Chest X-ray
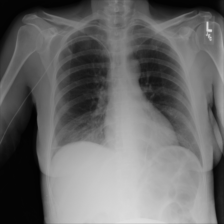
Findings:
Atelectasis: positive
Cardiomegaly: negative
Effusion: negative
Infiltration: negative
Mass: negative
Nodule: negative
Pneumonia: negative
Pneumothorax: negative
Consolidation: negative
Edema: negative
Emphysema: negative
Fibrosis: negative
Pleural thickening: negative
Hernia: negative